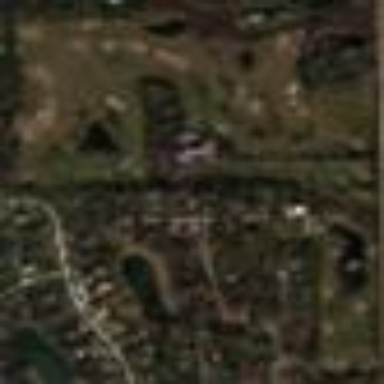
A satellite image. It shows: Golf course.